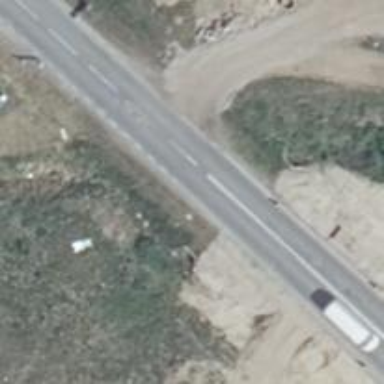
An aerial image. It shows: Secondary road with asphalt surface.